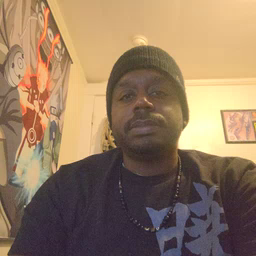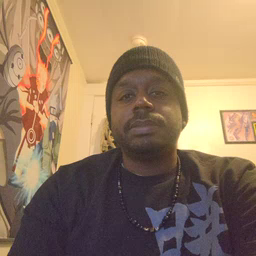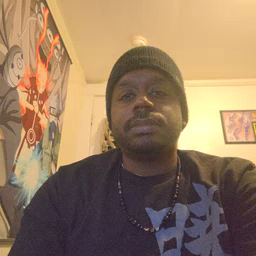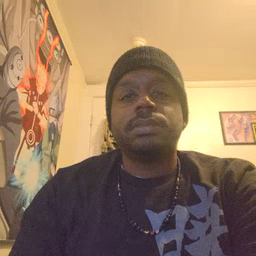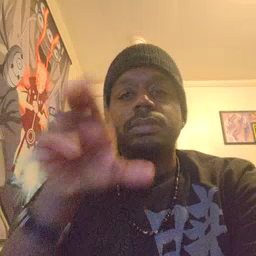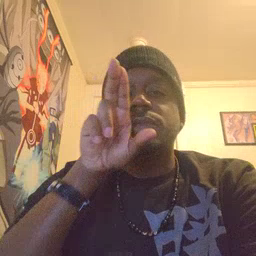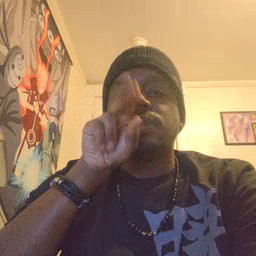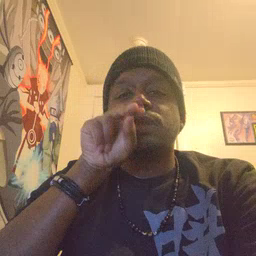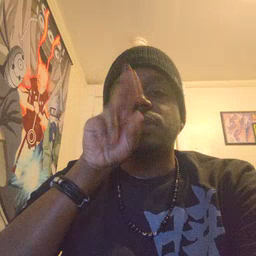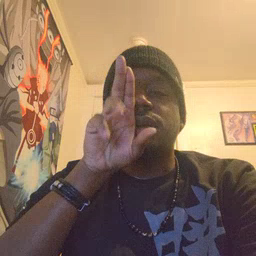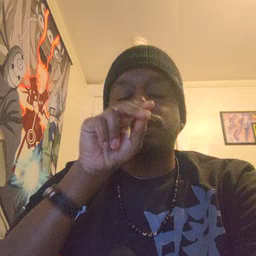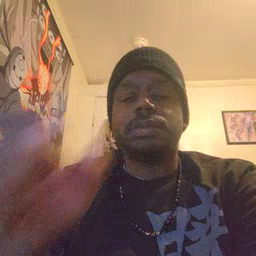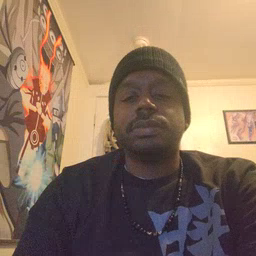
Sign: duck